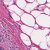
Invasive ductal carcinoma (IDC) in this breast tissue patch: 0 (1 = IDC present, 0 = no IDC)